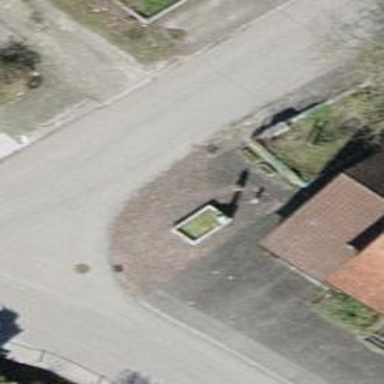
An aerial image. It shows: Street cabinet meant for power infrastructure.